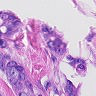
Metastatic tissue present: yes